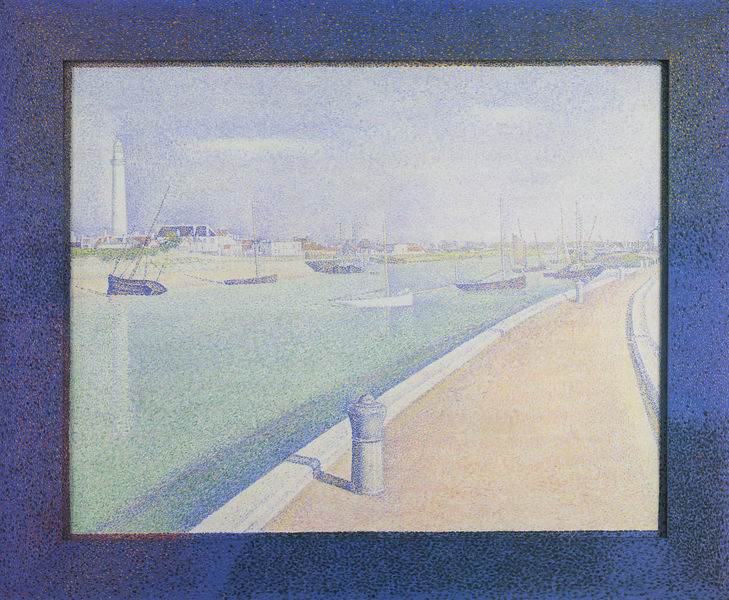
Titel: Le Chenal de Gravelines, Petit-Fort-Philippe
Künstler: Georges Pierre Seurat
Standort: Indianapolis (Indiana)
Institution: Indianapolis Museum of Art
Schlagwörter: blau, himmel, mann, meer, schatten, wasser, wolken, aquarell, fluss, grün, impressionismus, landschaft, ocker, sand, ufer, braun, hell, licht, pastell, schwarz, strasse, türkis, weiss, haus, rot, weg, rahmen, öl, horizont, häuser, natur, spiegelung, wind, pfad, polder, boot, boote, turm, küste, schiff, schiffe, segel, segelboot, segelschiffe, sommer, strand, bilderrahmen, divisionismus, perspektive, mast, pointilismus, segelschiff, modern, nebel, tag, hafen, kai, kaimauer, masten, promenade, quai, ölgemälde, pier, steg, anlegen, bucht, segelboote, segler, punkte, mole, leuchtturm, pfahl, wasseroberfläche, bordstein, seurat, uferpromenade, signac, anlegestelle, hafenbecken, gürn, ufermauer, pointillismus, postimpressionismus, georges seurat, neoimpressionismus, stempen, poller, uferstrasse, einmaster, brise, salzwasser, wasserstrasse, gleichförmigkeit, ockker, schen, schiff promenade, uferkai